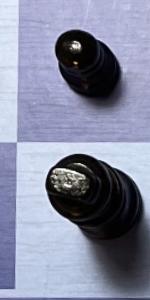
Label: King_Black